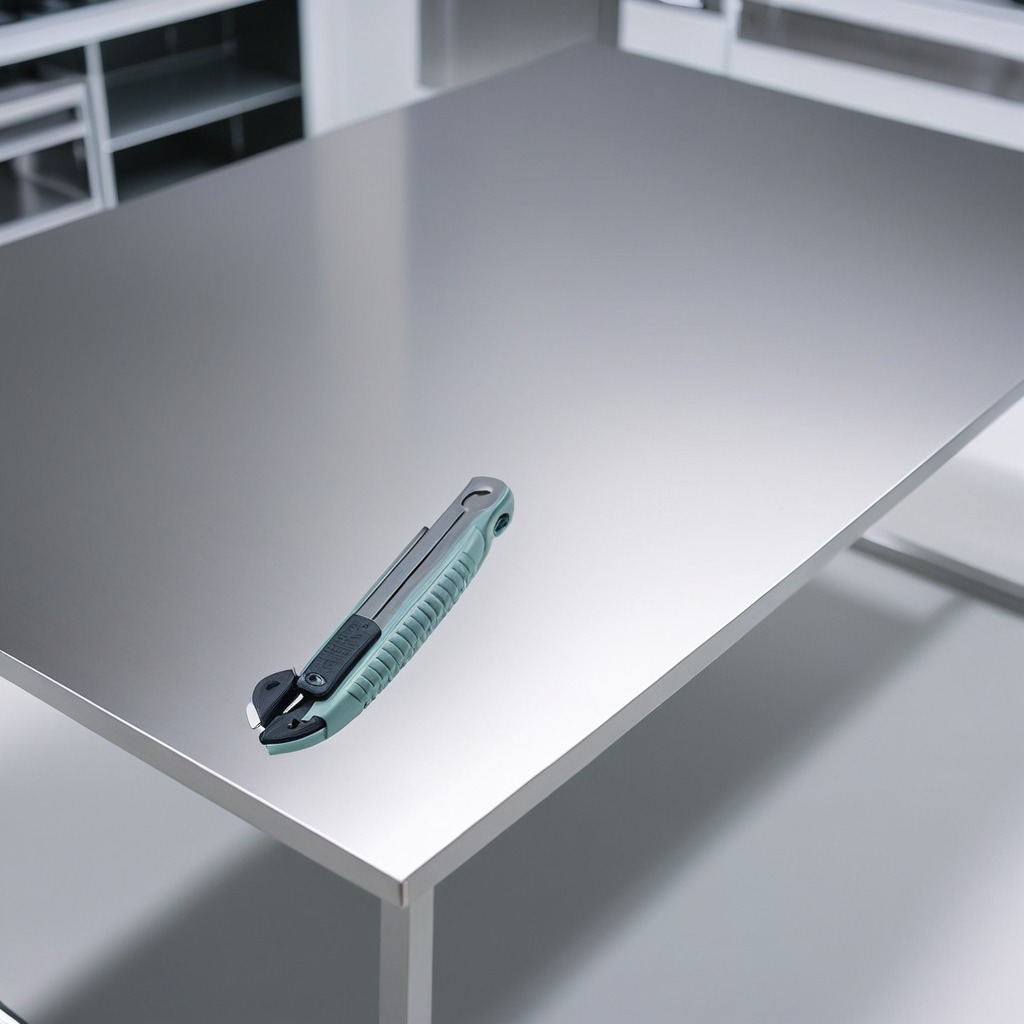
A utility knife is lying on the stainless steel table.